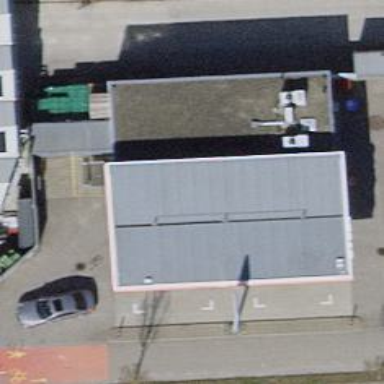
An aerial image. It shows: Fuel station.